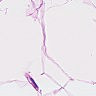
Metastatic tissue present: no